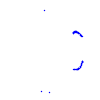
Particle: pion